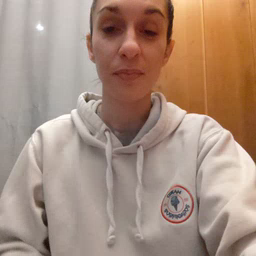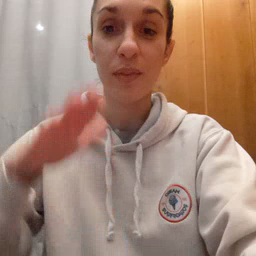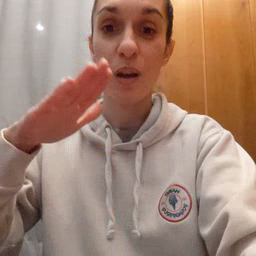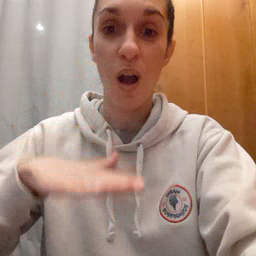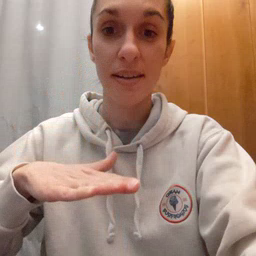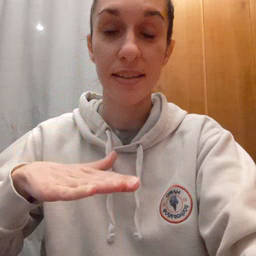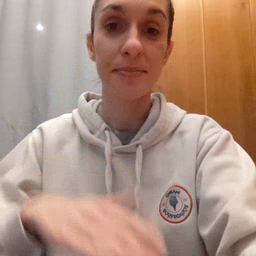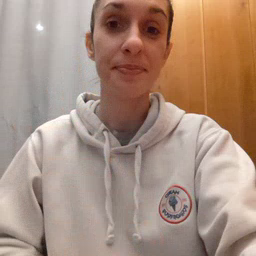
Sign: on